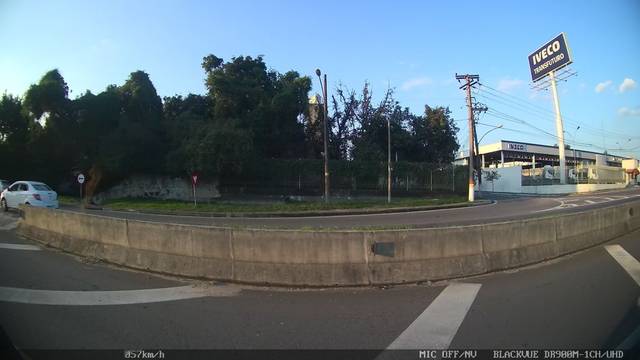
Region: Brazil
Coordinates: -22.745, -43.448